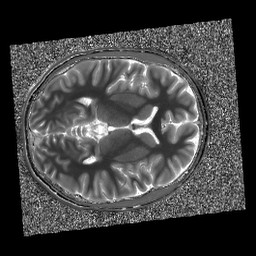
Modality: T1map
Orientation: axial
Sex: male
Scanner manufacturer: siemens
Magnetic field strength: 3 T
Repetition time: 5 s
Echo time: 0.00355 s